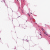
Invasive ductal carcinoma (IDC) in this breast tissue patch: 0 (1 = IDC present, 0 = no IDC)